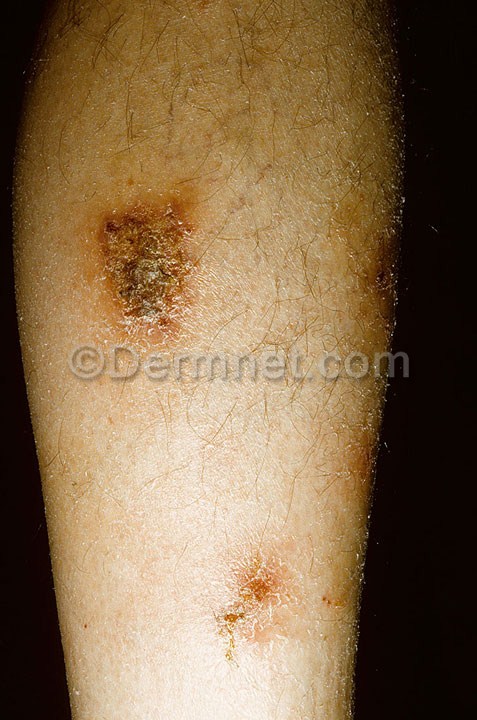
Disease: Cellulitis Impetigo and other Bacterial Infections